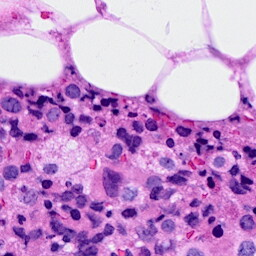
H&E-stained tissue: Breast